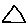
Label: triangle